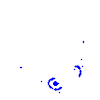
Particle: electron